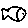
Label: fish